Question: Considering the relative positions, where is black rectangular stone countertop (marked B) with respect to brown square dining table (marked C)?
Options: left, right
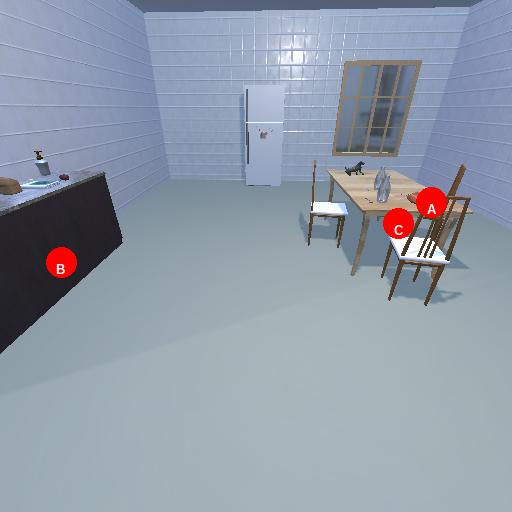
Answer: left